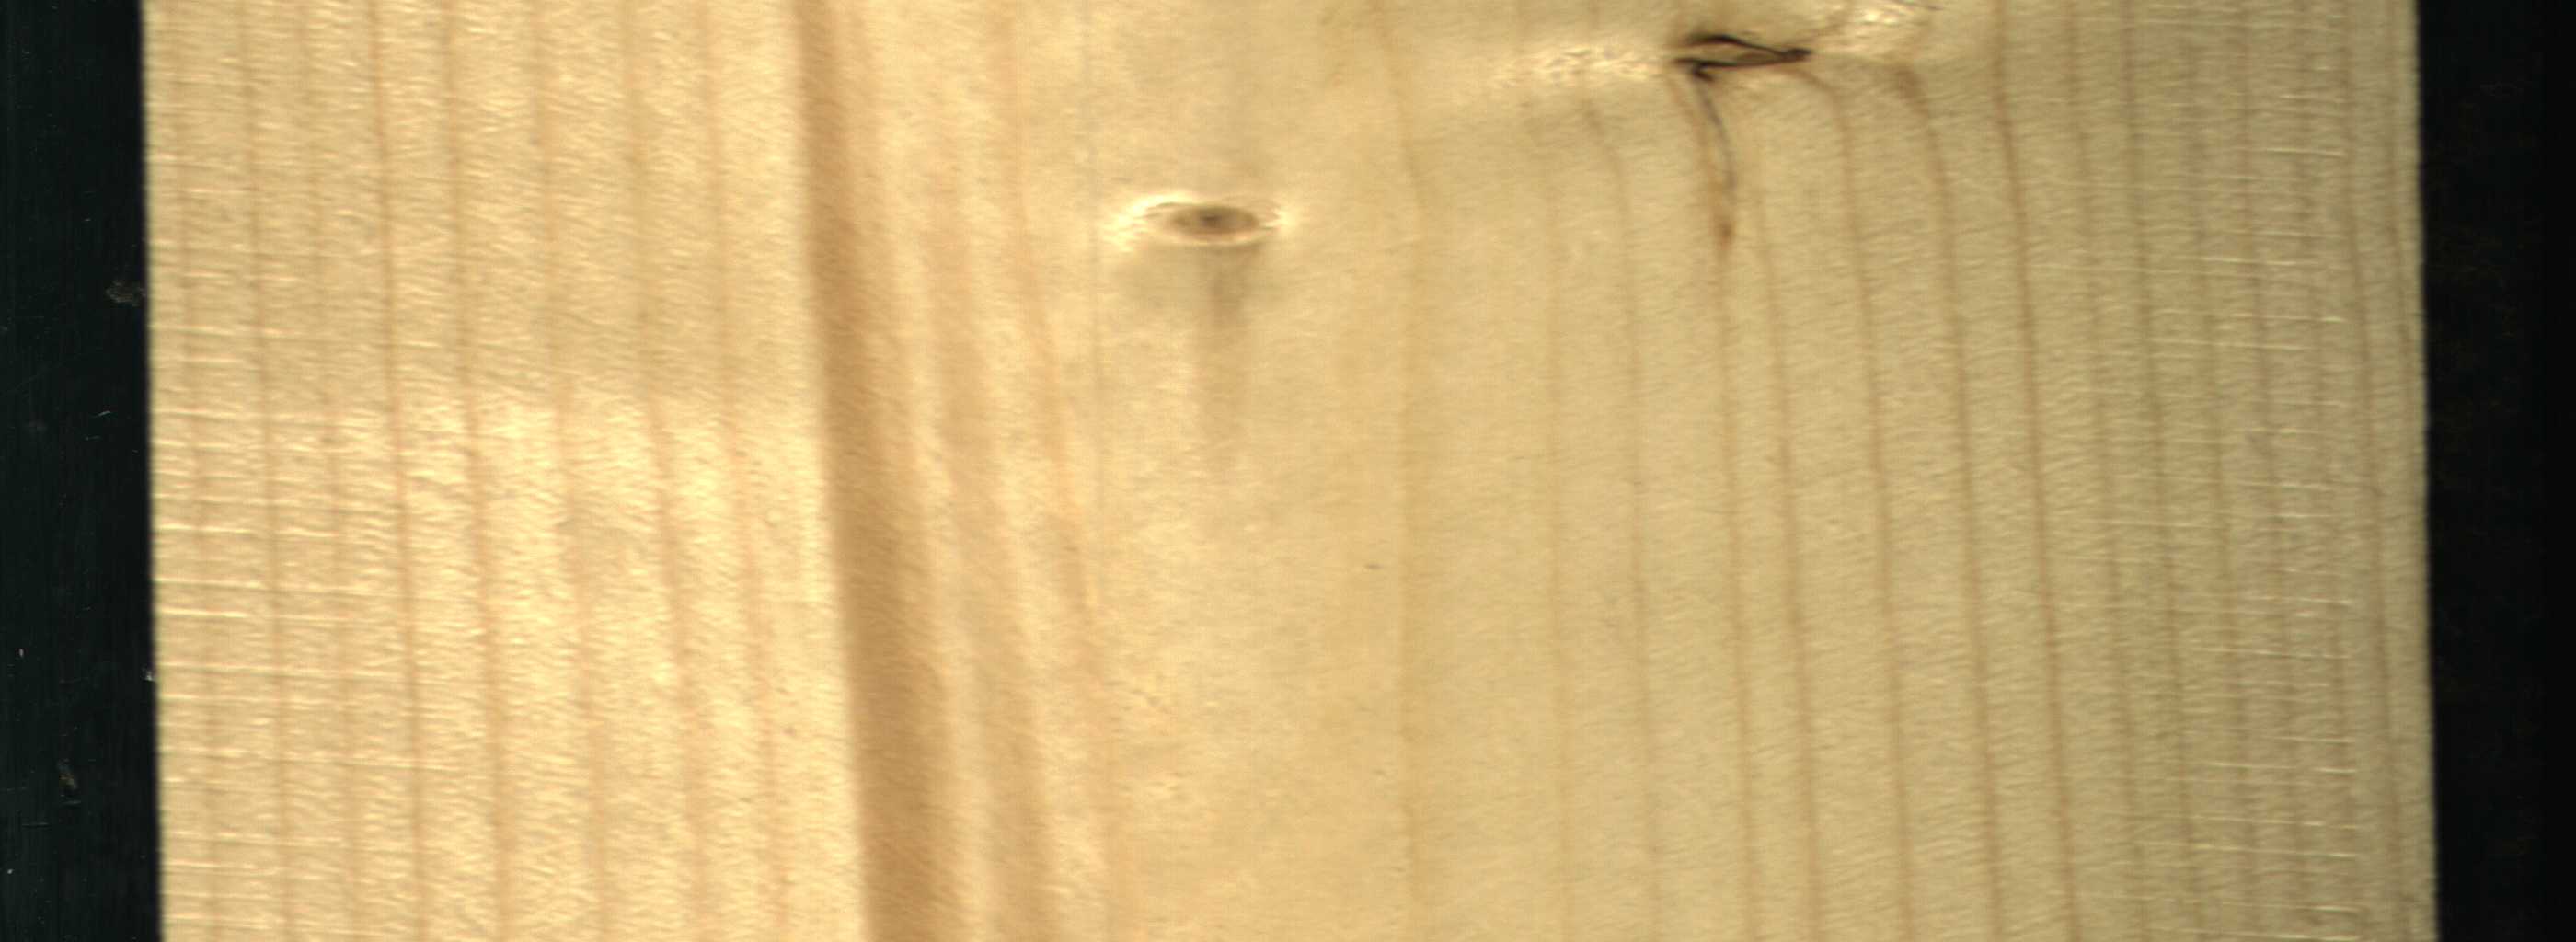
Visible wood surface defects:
Quartzity
Dead_Knot
Live_Knot